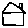
Label: house